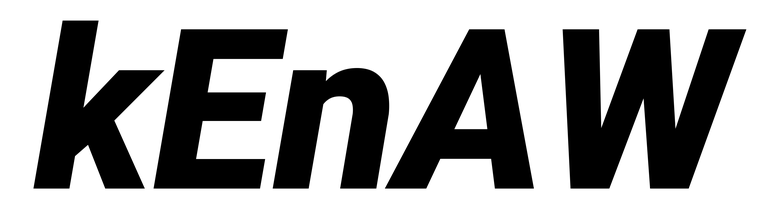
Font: Roboto-Italic_Black_Italic